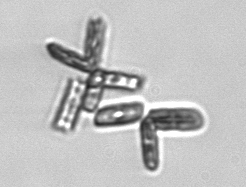
Label: Thalassionema